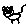
Label: cat